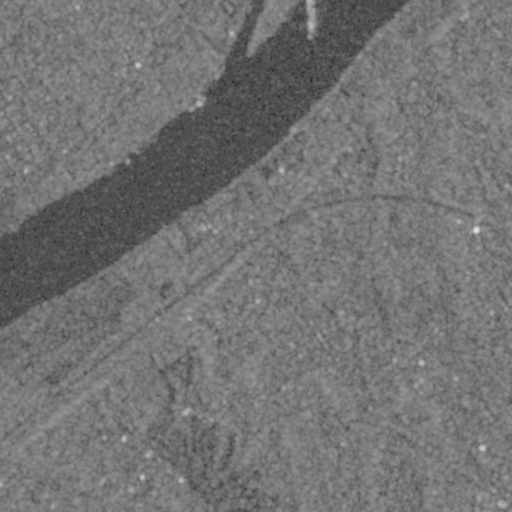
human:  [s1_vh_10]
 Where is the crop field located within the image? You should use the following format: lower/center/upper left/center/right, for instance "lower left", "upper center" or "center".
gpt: The crop field is located in the lower left of the image.
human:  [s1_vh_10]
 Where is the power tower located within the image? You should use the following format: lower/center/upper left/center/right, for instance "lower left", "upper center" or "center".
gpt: The power tower is located in the lower of the image.
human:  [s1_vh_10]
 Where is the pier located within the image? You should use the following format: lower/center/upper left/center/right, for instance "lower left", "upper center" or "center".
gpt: The pier is located in the lower left of the image.
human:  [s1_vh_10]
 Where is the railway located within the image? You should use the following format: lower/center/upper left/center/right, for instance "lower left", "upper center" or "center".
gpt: The railway is located in the lower of the image.
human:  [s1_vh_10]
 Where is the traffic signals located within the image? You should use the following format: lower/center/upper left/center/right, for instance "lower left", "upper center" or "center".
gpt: The traffic signals is located in the center left of the image.
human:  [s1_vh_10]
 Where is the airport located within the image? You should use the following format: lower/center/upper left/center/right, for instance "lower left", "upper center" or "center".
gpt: There is no airport in the image.

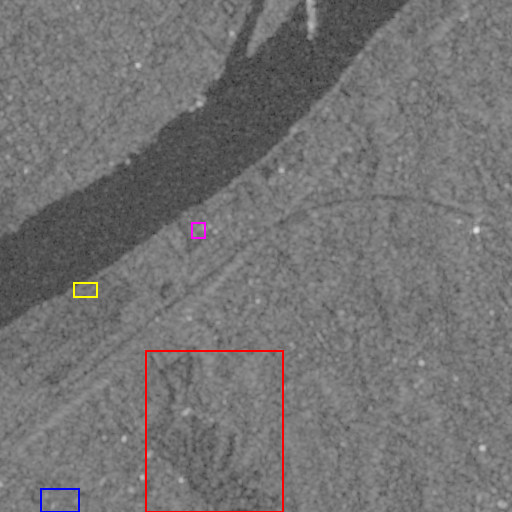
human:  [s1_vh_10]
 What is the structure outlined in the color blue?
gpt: The structure outlined in blue is a crop field.
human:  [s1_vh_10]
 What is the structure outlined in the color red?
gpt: The structure outlined in red is a park.
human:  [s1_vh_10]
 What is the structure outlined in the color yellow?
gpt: The structure outlined in yellow is a parking lot.
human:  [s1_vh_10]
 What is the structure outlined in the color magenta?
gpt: The structure outlined in magenta is a building.
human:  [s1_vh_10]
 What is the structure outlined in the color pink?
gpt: There is no pink outline.